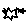
Label: star